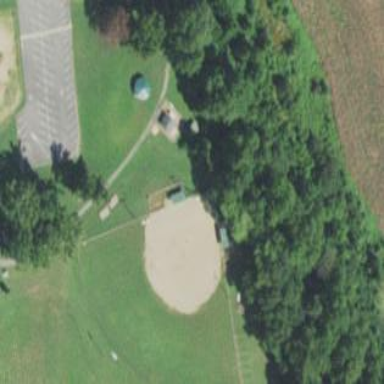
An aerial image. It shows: Softball pitch for leisure land activities.